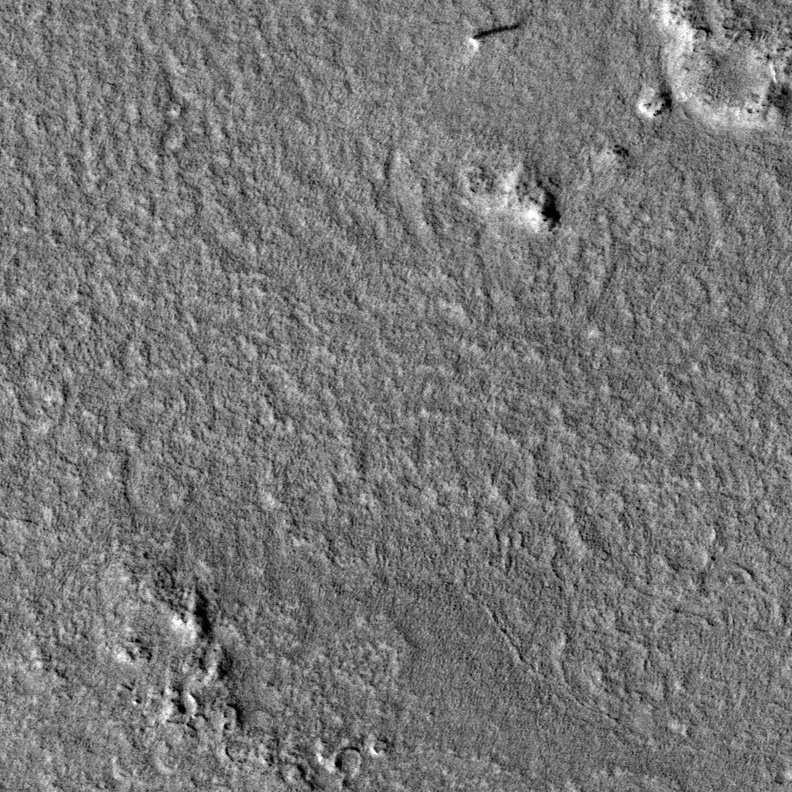
Label: dustdevil